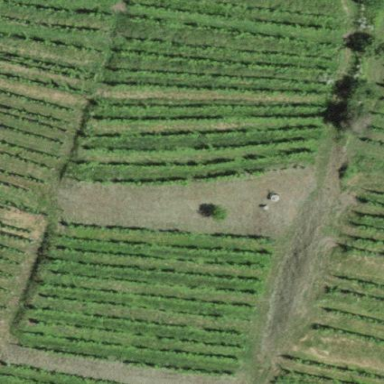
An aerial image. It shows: Beautiful vineyard in the countryside.